Interaction volume radius: 5 \u00c5
Interaction volume height: 15 \u00c5
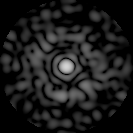
Disorder parameter: 0.8395